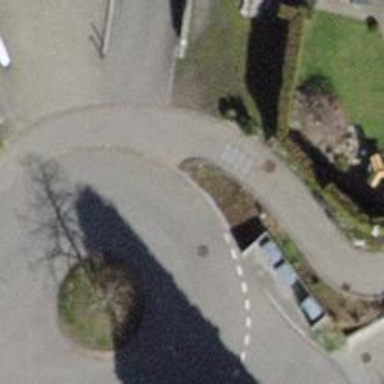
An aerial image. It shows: Residential road with asphalt surface leading up to roundabout.